Question: I am new to glimpse and new to MVC4.
I am attempting to review timelines throughout my MVC application in order to streamline areas of my application that are possibly taking up too much time.
What I am noticing is that some of my views are showing substantial amounts of time between the Begin Request and Executing: Authorization Filter. So, my Begin Request starts out at 0ms and has 0 duration, but Executing: Authorization Filter per my example shows starting at 23ms so why the 23ms gap between the two?
The example I have uploaded is no where near as drastic as some of my traces that I have reviewed I have seen one that has a gap between the two mentioned above of 1500ms.
Any ideas on what would cause something like this?

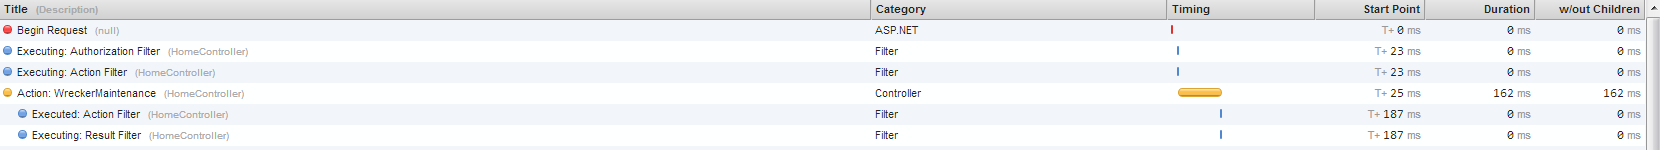
Answer: Lots of things can happen between the request beginning and an execution filter being executed.
Glimpse does not show every method and its execution time, for that you'd need a true profiler like <URL>.
I'd recommend using that tool if you want to know all the details, and Glimpse if you just want a lightweight way of seeing what is taking up time in a given request.